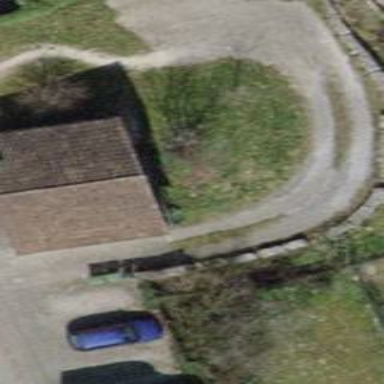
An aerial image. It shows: Garage building.